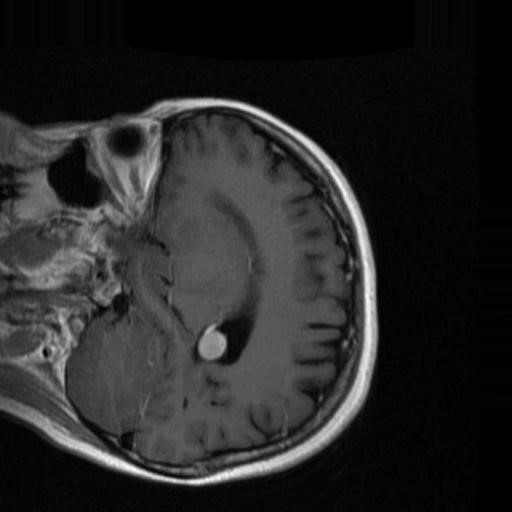
Label: brain_menin